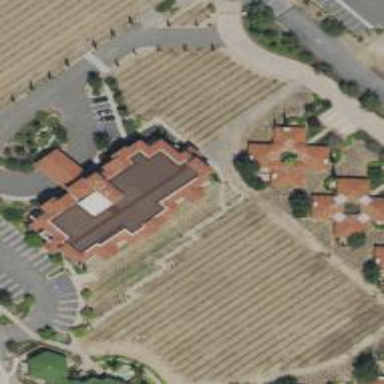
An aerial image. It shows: Vineyard.